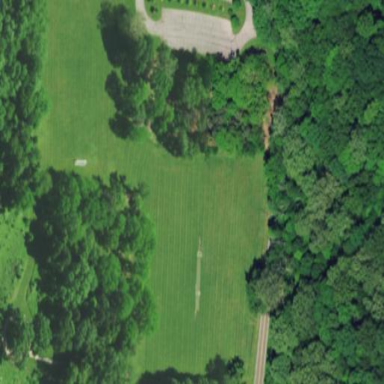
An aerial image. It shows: Cricket pitch in leisure land area.